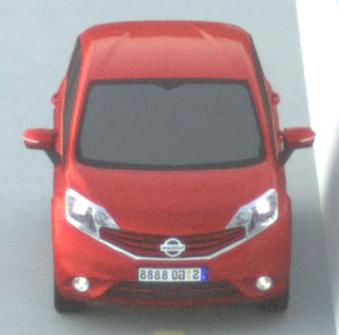
Make: Nissan
Model: Note 1.2
Detailed model: Note (E12) (10/13 - 12/16)
Model produced from: 2013/10
Model produced until: 2015/09
Doors: 5
Color: red
Road condition: dry road
Daytime: sunrise or sunset
Contrast: low contrast